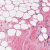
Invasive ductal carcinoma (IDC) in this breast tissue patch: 0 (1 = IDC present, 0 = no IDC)